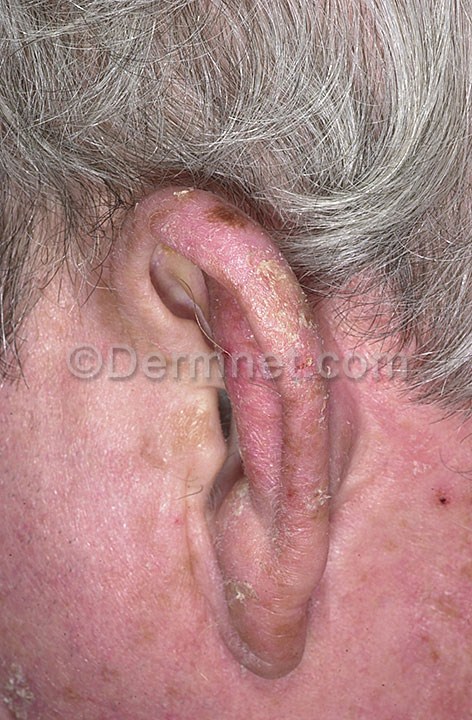
Disease: Actinic Keratosis Basal Cell Carcinoma and other Malignant Lesions